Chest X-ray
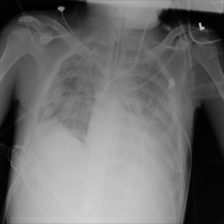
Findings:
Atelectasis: negative
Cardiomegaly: negative
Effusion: negative
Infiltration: negative
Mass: negative
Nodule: negative
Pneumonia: negative
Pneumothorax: negative
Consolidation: negative
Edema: negative
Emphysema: negative
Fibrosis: negative
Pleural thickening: negative
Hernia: negative